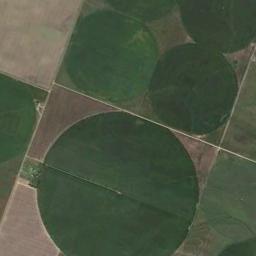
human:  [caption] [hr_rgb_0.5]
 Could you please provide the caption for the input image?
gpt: Some green circle farmland are in the bare land .

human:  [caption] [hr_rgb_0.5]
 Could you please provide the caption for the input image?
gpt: Several neatly arranged circular green fields of different sizes .

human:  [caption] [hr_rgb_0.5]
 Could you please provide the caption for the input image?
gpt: There are round fields in different areas .

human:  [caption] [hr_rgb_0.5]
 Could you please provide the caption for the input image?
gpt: Several dark green circular farmlands with different radii are on the ground and some roads go through these farmlands .

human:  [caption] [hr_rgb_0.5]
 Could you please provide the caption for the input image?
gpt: There are several circular farmlands of different sizes .